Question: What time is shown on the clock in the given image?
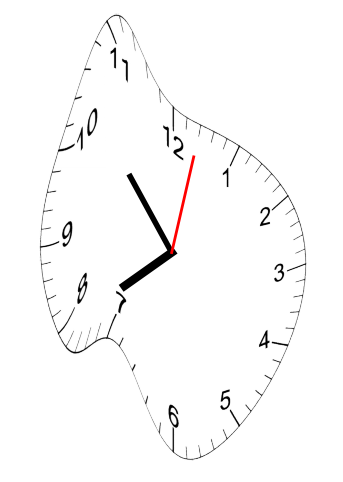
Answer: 07:53:02